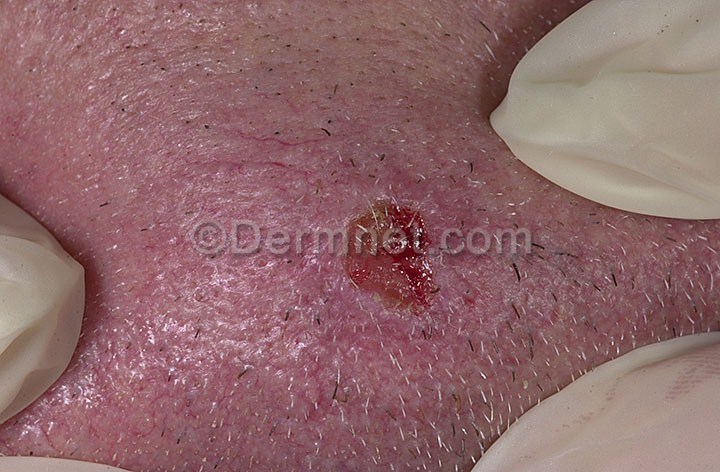
Disease: Actinic Keratosis Basal Cell Carcinoma and other Malignant Lesions